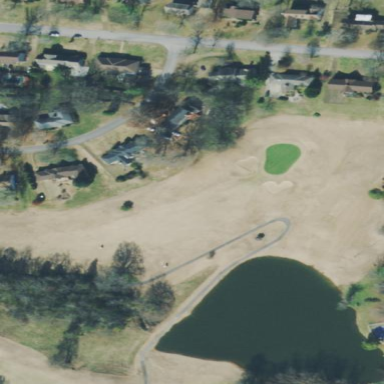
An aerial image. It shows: Scenic golf fairway.